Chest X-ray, AP view. Patient: 51 years old, sex F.
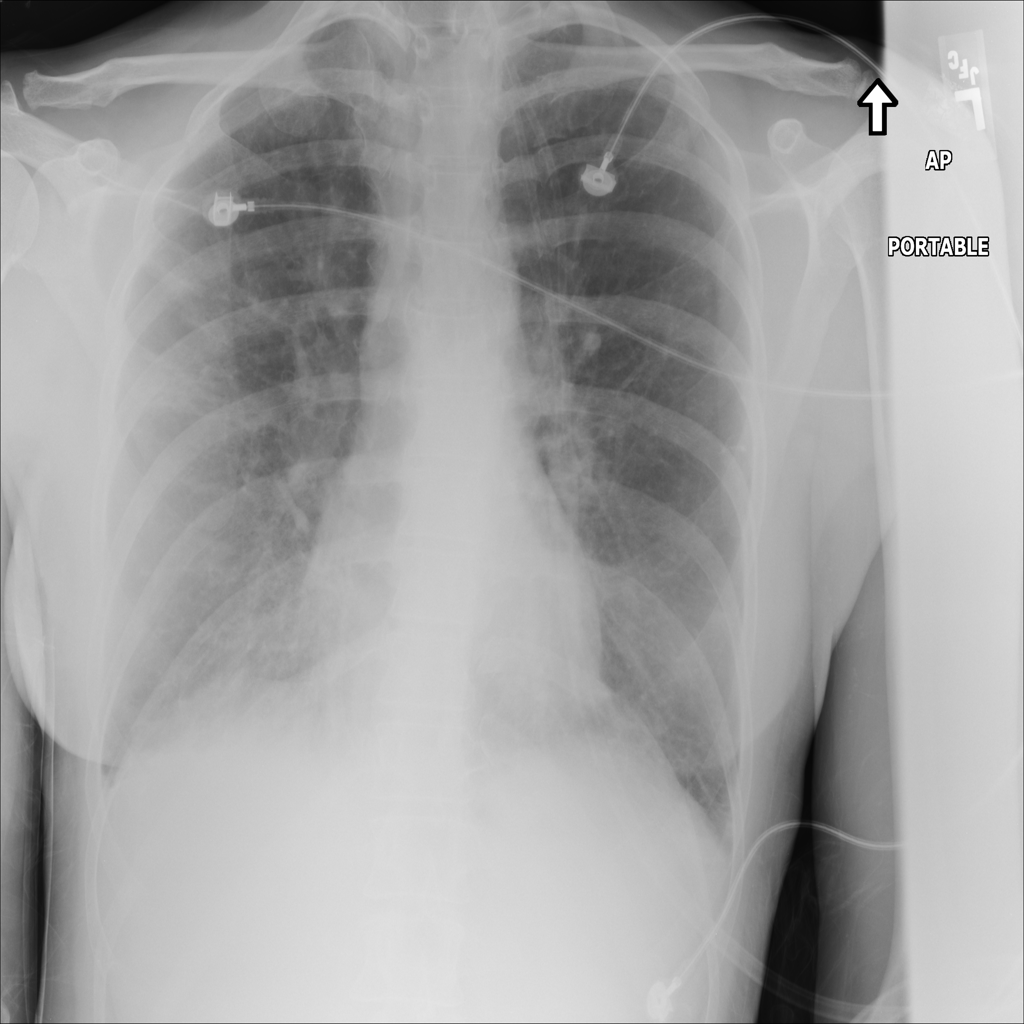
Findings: Infiltration, Pneumothorax